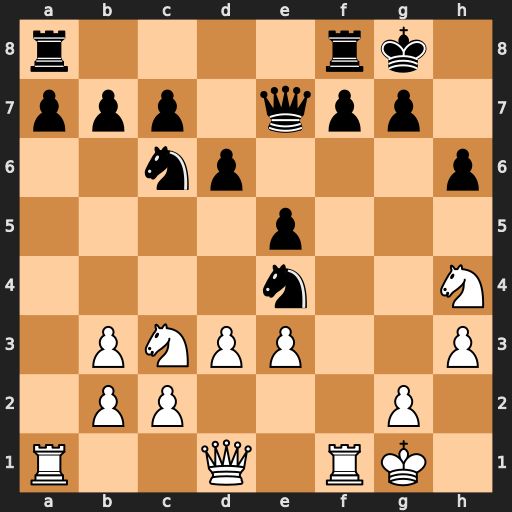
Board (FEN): r4rk1/ppp1qpp1/2np3p/4p3/4n2N/1PNPP2P/1PP3P1/R2Q1RK1
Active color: w
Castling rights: -
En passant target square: -
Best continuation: Nf5 Nxc3 Nxe7+